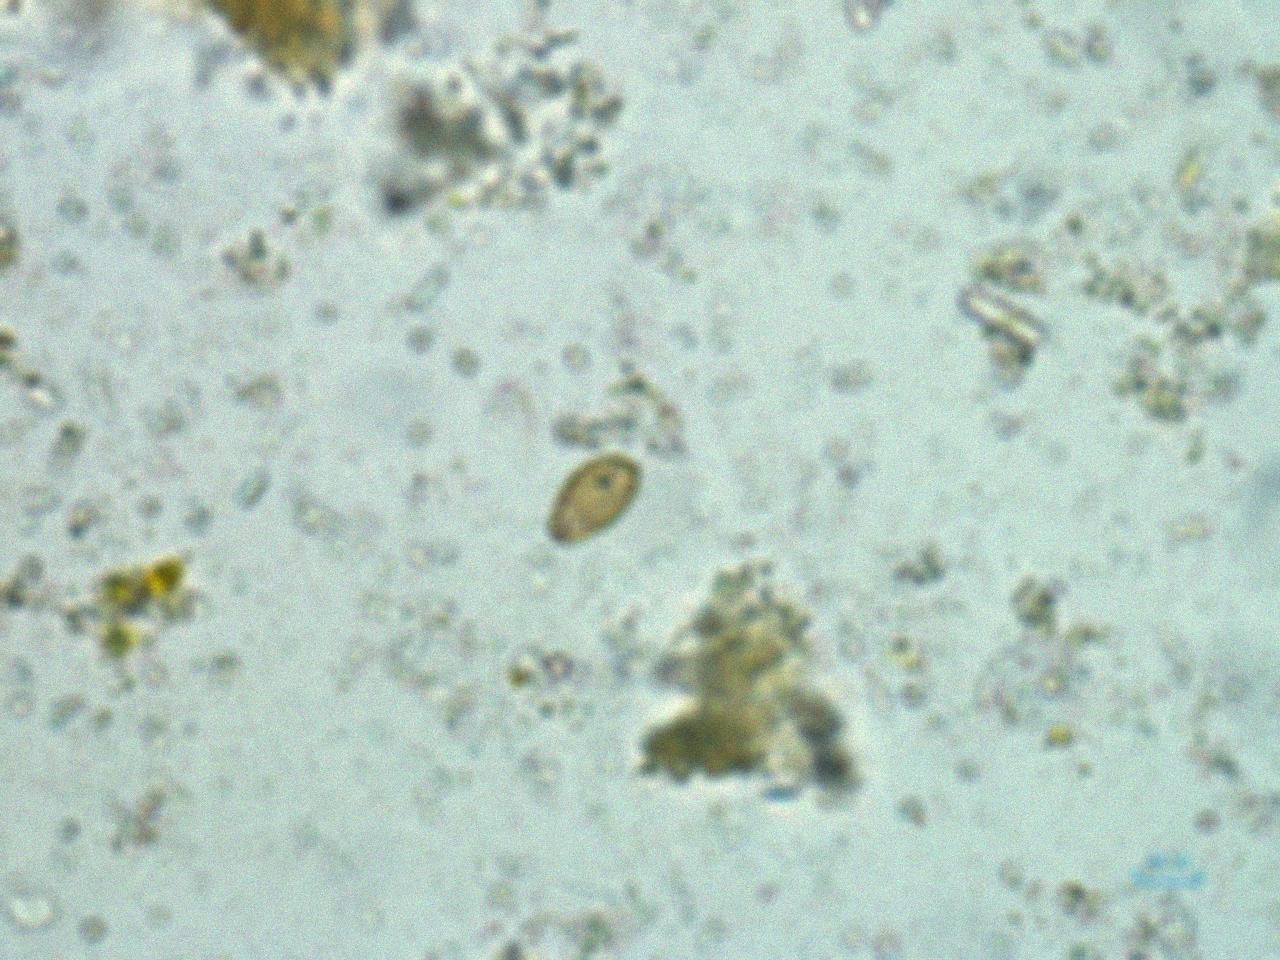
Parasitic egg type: Opisthorchis viverrine